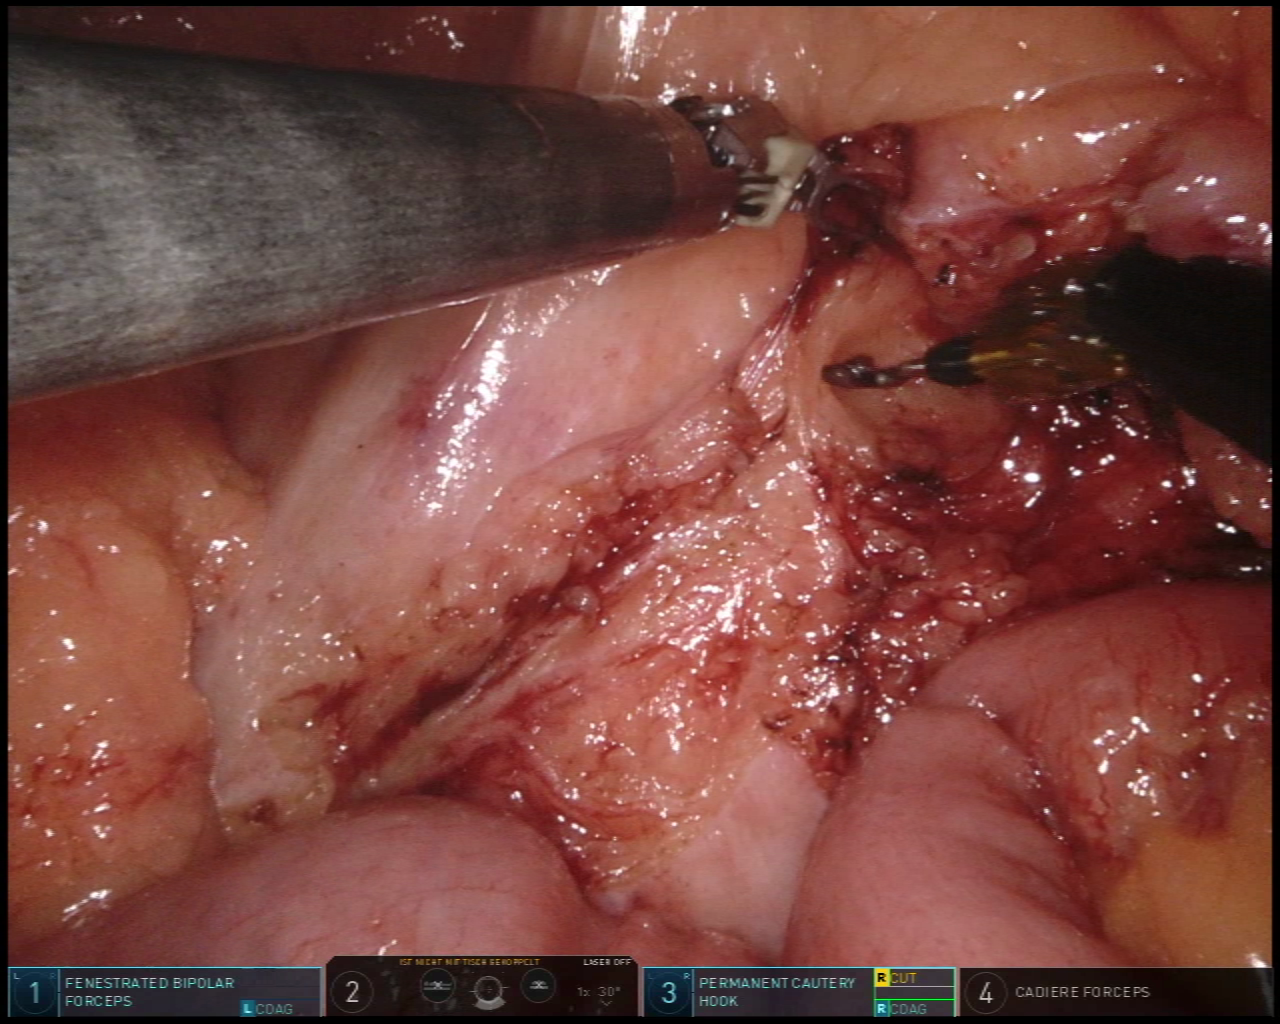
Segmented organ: small_intestine
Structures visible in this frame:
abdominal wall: no
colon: no
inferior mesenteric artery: no
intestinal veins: no
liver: no
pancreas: no
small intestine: yes
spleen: no
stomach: no
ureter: no
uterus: no
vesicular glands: no